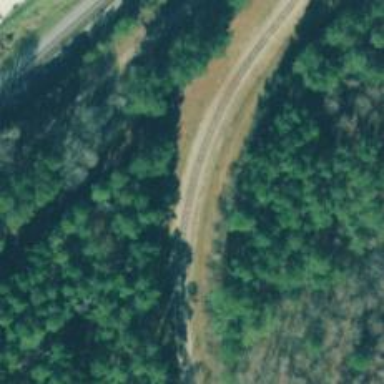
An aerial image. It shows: Rail spur service.